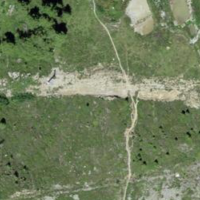
EUNIS habitat code: 26
Species observed at this site:
Vaccinium uliginosum